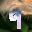
Label: 9